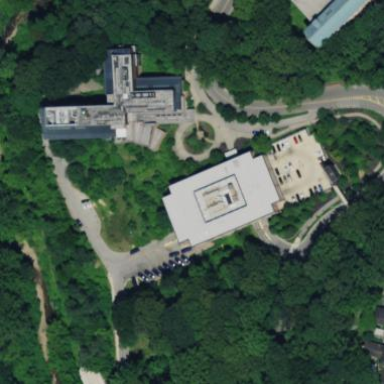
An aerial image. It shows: Flat-roofed university building.